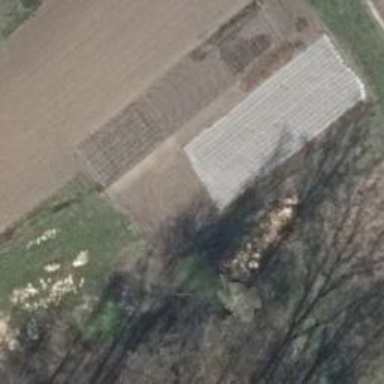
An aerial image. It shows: Greenhouse with round roof along its orientation.